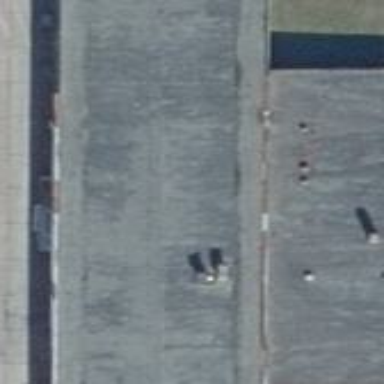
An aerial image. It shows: Industrial building.